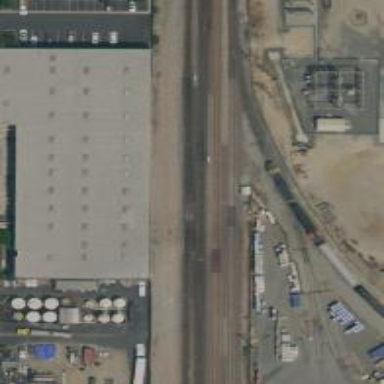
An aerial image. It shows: Railway crossover.